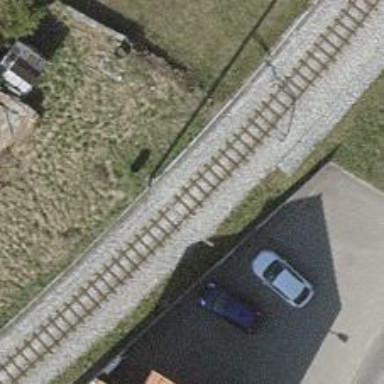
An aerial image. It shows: Narrow-gauge railway track with 1 electrified contact line.